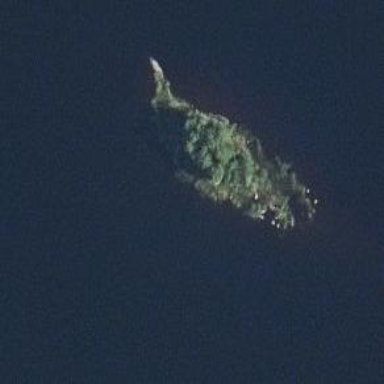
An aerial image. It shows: Islet.